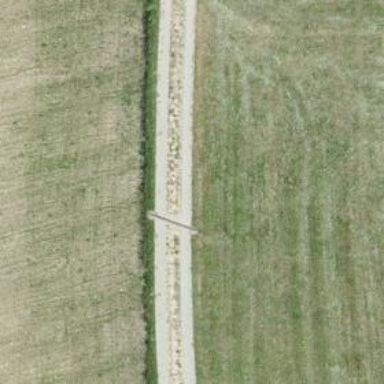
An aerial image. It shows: Track with fine gravel surface.